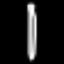
Label: pencil